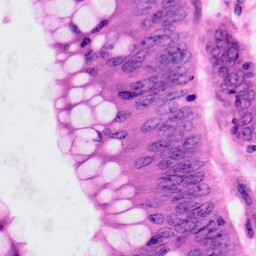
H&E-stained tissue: Colon